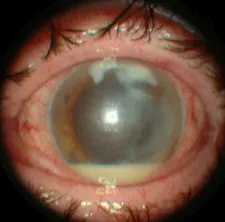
Left eye.
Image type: ophthalmic_imaging (slit_lamp_photograph)